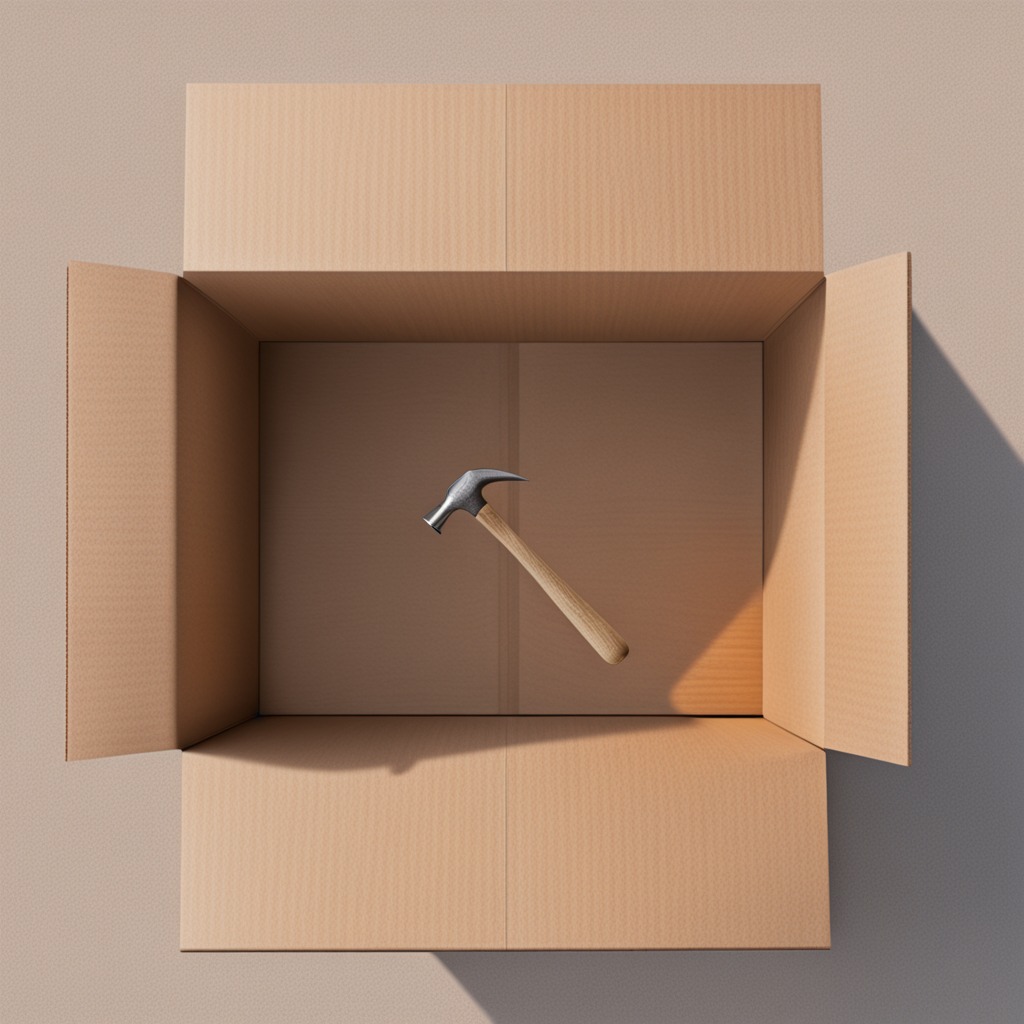
A hammer lies on a clean dry cardboard box surface in an outdoor workshop during daytime bright natural light soft shadows slightly creased but